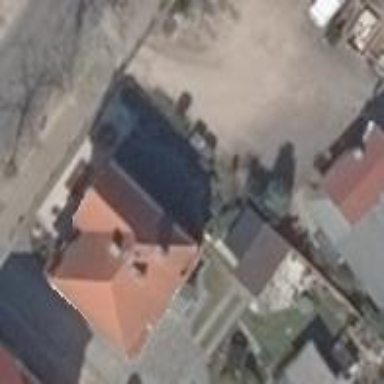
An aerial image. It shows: Detached building with hipped roof.